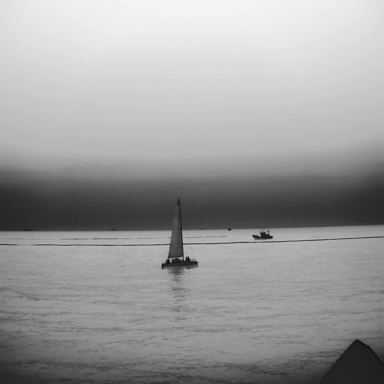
There is a sailboat in the infrared image.